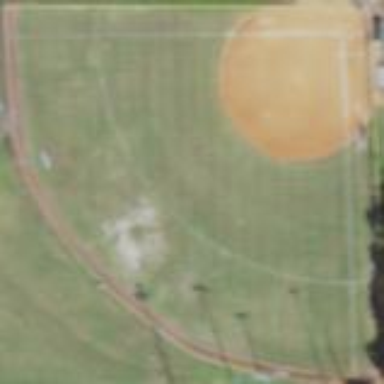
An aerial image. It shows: Clay baseball pitch for leisure and sports.